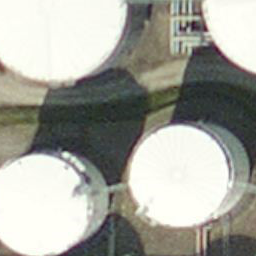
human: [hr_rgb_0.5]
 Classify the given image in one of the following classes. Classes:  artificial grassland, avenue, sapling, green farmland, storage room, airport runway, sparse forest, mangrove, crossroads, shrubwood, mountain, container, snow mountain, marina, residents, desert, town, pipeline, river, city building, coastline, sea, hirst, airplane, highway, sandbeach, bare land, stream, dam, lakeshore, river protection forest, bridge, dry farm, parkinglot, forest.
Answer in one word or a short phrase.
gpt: storage room